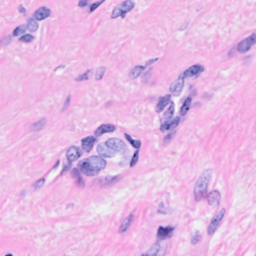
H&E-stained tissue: Breast